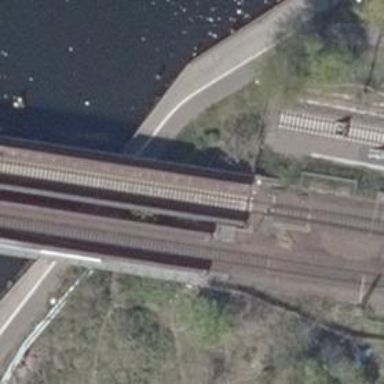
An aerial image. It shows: Railway signal.